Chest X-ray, AP view. Patient: 32 years old, sex F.
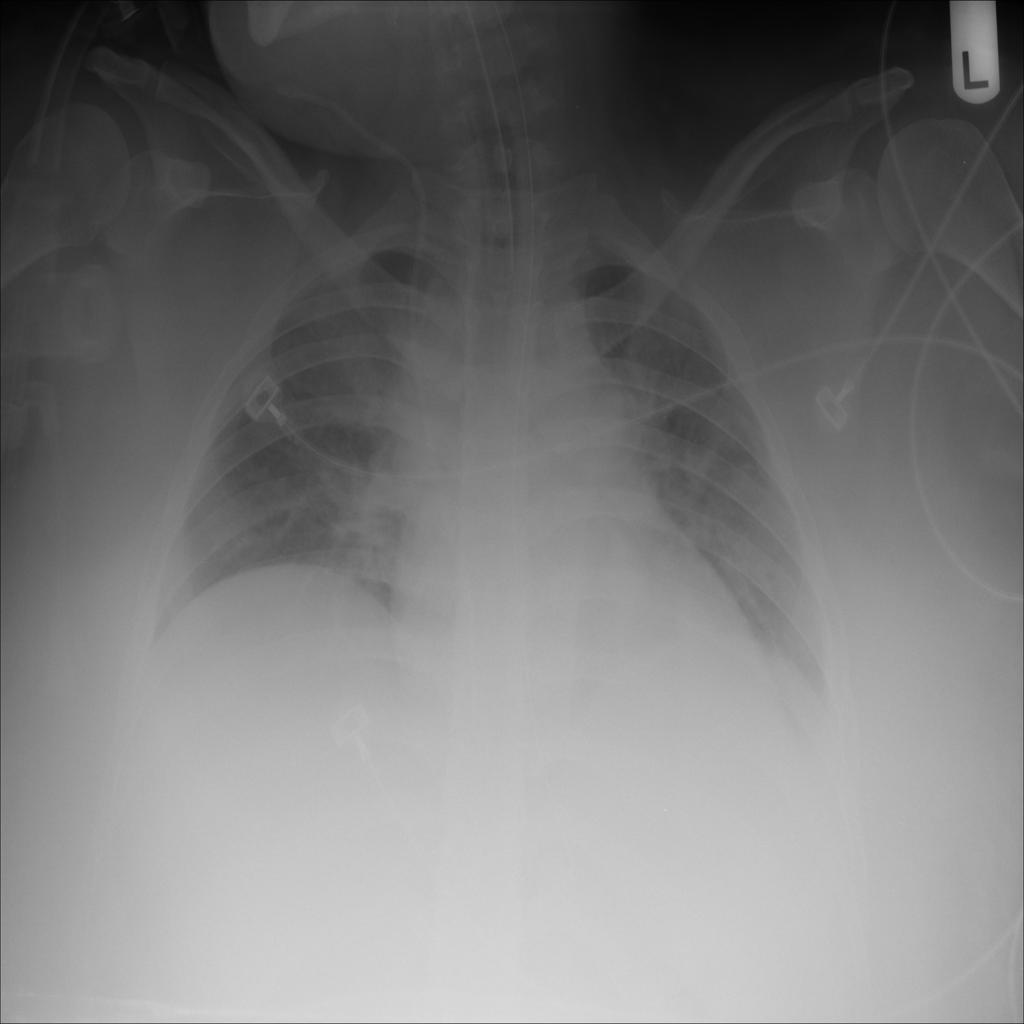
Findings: No Finding